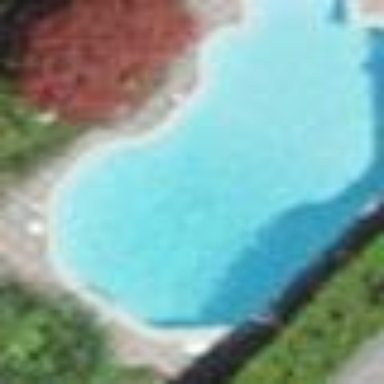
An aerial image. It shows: Swimming pool located in leisure land.